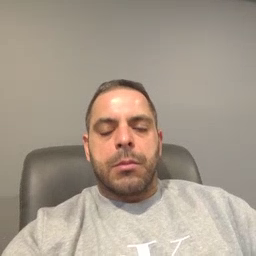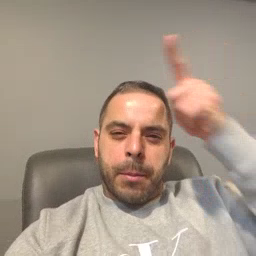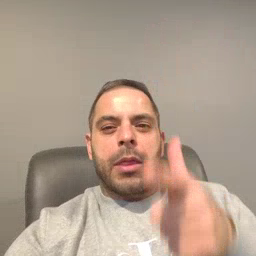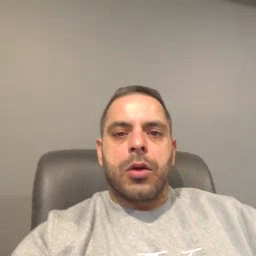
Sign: brother